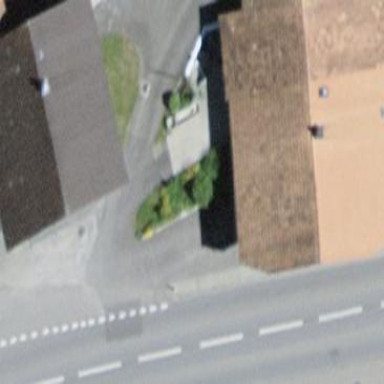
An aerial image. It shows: Residential building.